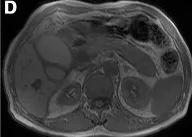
CT and MRI scan of the patient. T1 weighted image.
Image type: radiology (mri)